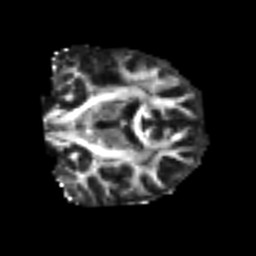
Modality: FA
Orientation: coronal
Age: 47
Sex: male
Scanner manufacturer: siemens
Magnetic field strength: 3 T
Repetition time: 4.999 s
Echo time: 0.07946 s